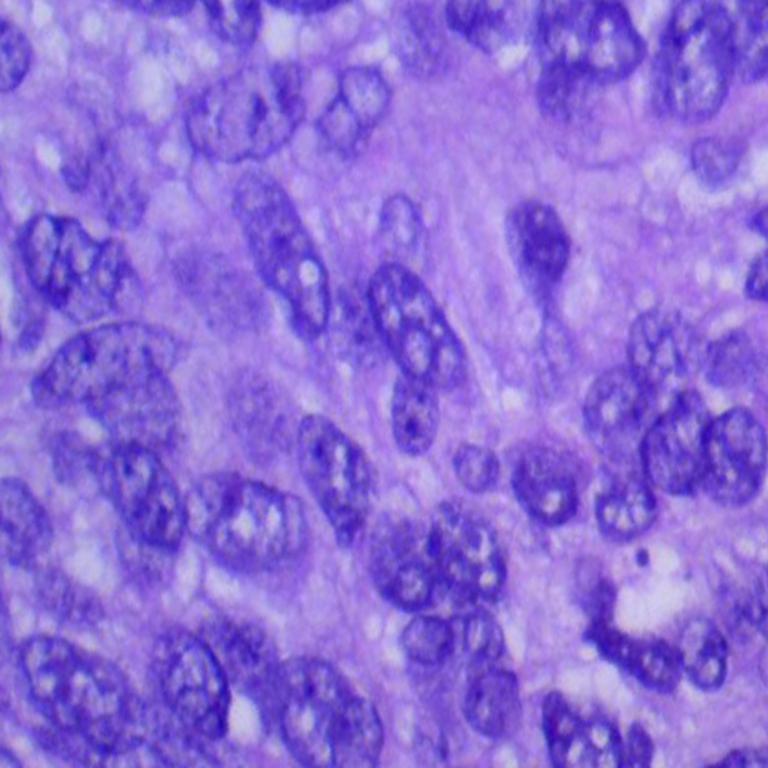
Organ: lung
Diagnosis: squamous carcinomas